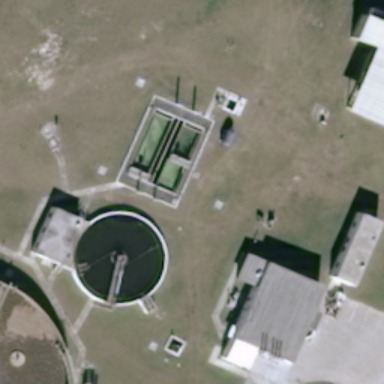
A black storage tank is on the lawn .